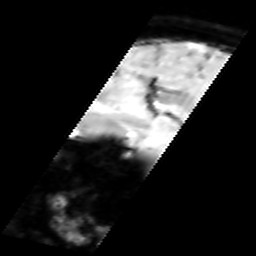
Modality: inplaneT2
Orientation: sagittal
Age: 23
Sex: female